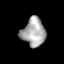
Tissue: skin
Cell type: Epithelial cells
Senescence score: 0.7238
Nuclear area (px): 646
Mean DAPI intensity: 167.933